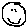
Label: smiley face